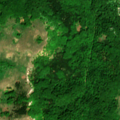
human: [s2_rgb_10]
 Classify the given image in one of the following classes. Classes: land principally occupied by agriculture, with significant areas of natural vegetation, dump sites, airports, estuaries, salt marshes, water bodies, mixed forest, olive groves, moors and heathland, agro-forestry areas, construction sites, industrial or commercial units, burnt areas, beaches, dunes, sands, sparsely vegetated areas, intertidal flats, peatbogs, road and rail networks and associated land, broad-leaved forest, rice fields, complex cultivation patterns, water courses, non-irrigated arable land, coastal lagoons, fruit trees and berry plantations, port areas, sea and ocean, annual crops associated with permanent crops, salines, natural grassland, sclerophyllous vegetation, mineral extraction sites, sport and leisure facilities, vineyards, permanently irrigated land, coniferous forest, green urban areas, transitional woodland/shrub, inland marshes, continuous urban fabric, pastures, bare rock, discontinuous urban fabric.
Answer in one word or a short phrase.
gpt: broad-leaved forest, natural grassland, transitional woodland/shrub